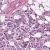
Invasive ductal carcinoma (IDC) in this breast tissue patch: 1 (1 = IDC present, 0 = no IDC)